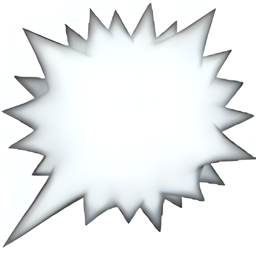
Name: right anger bubble
Emoji: 🗯
Group: Smileys & Emotion
Sub-group: emotion